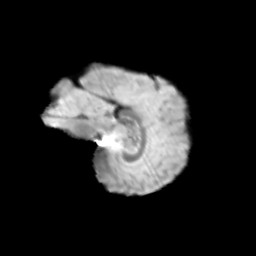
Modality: T2w
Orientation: sagittal
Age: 10
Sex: female
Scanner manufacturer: siemens
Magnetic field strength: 3 T
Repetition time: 3.8 s
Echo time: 0.07 s